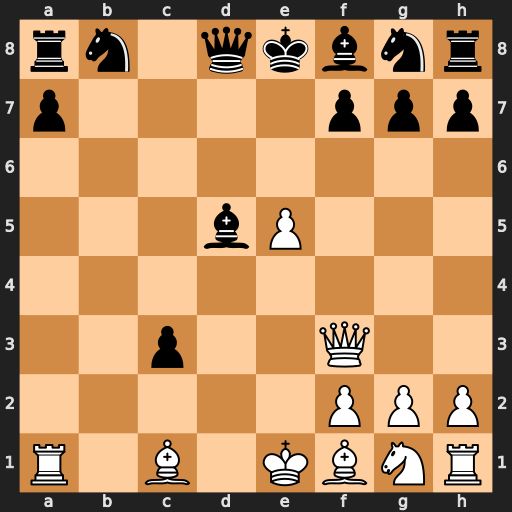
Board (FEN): rn1qkbnr/p4ppp/8/3bP3/8/2p2Q2/5PPP/R1B1KBNR
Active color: w
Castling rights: KQkq
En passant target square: -
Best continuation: Bb5+ Nd7 Qxd5